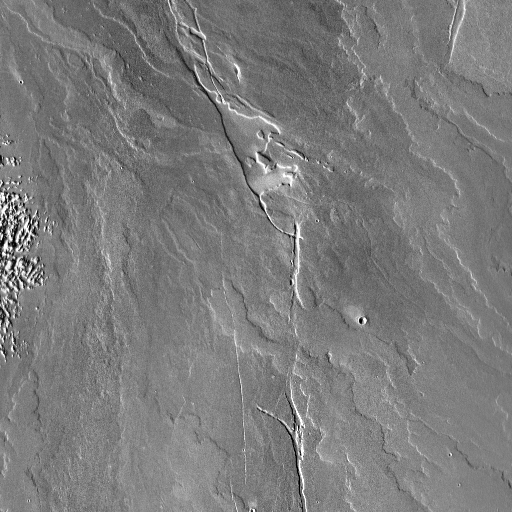
Crater classes present: Background, Other